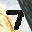
Label: 7